Question: I need some help here. I am trying to create a page header with some trickiness to it. I need to have a container-fluid with the left half background blue and the right half white. I then need a h2 "Title" /h2 inside a ? container to center it in the 12 columns the title has a border-bottom which stretches the width of the browser though. Here is my code but again I know it is some what half done since I cant figure out the best way to get the 50% background color. I need this to work on IE8 to present and the rest of the major updated browsers.
I hope I can get an image in here for you guys. If not I will set up a bootply for my example.

Thanks ahead of time for your help.
'''
<style>
.halfWrapper{
background: linear-gradient(to right, blue 0%, blue 50%, #fff 50%, #fff 100%);
display:block;
padding:0;
}
.halfAndhalf {
width:50%;
background:blue;
display:inline-block;
}
.halfWrapper h2{color:#fff; text-transform:capitalize; border-bottom:1px solid green;}
</style>
<div class="container-fluid">
<div class="row">
<div class="col-xs-12 halfWrapper">
<div class="container halfContain">
<h2>Case Studies</h2>
</div>
</div>
</div>
</div>
'''
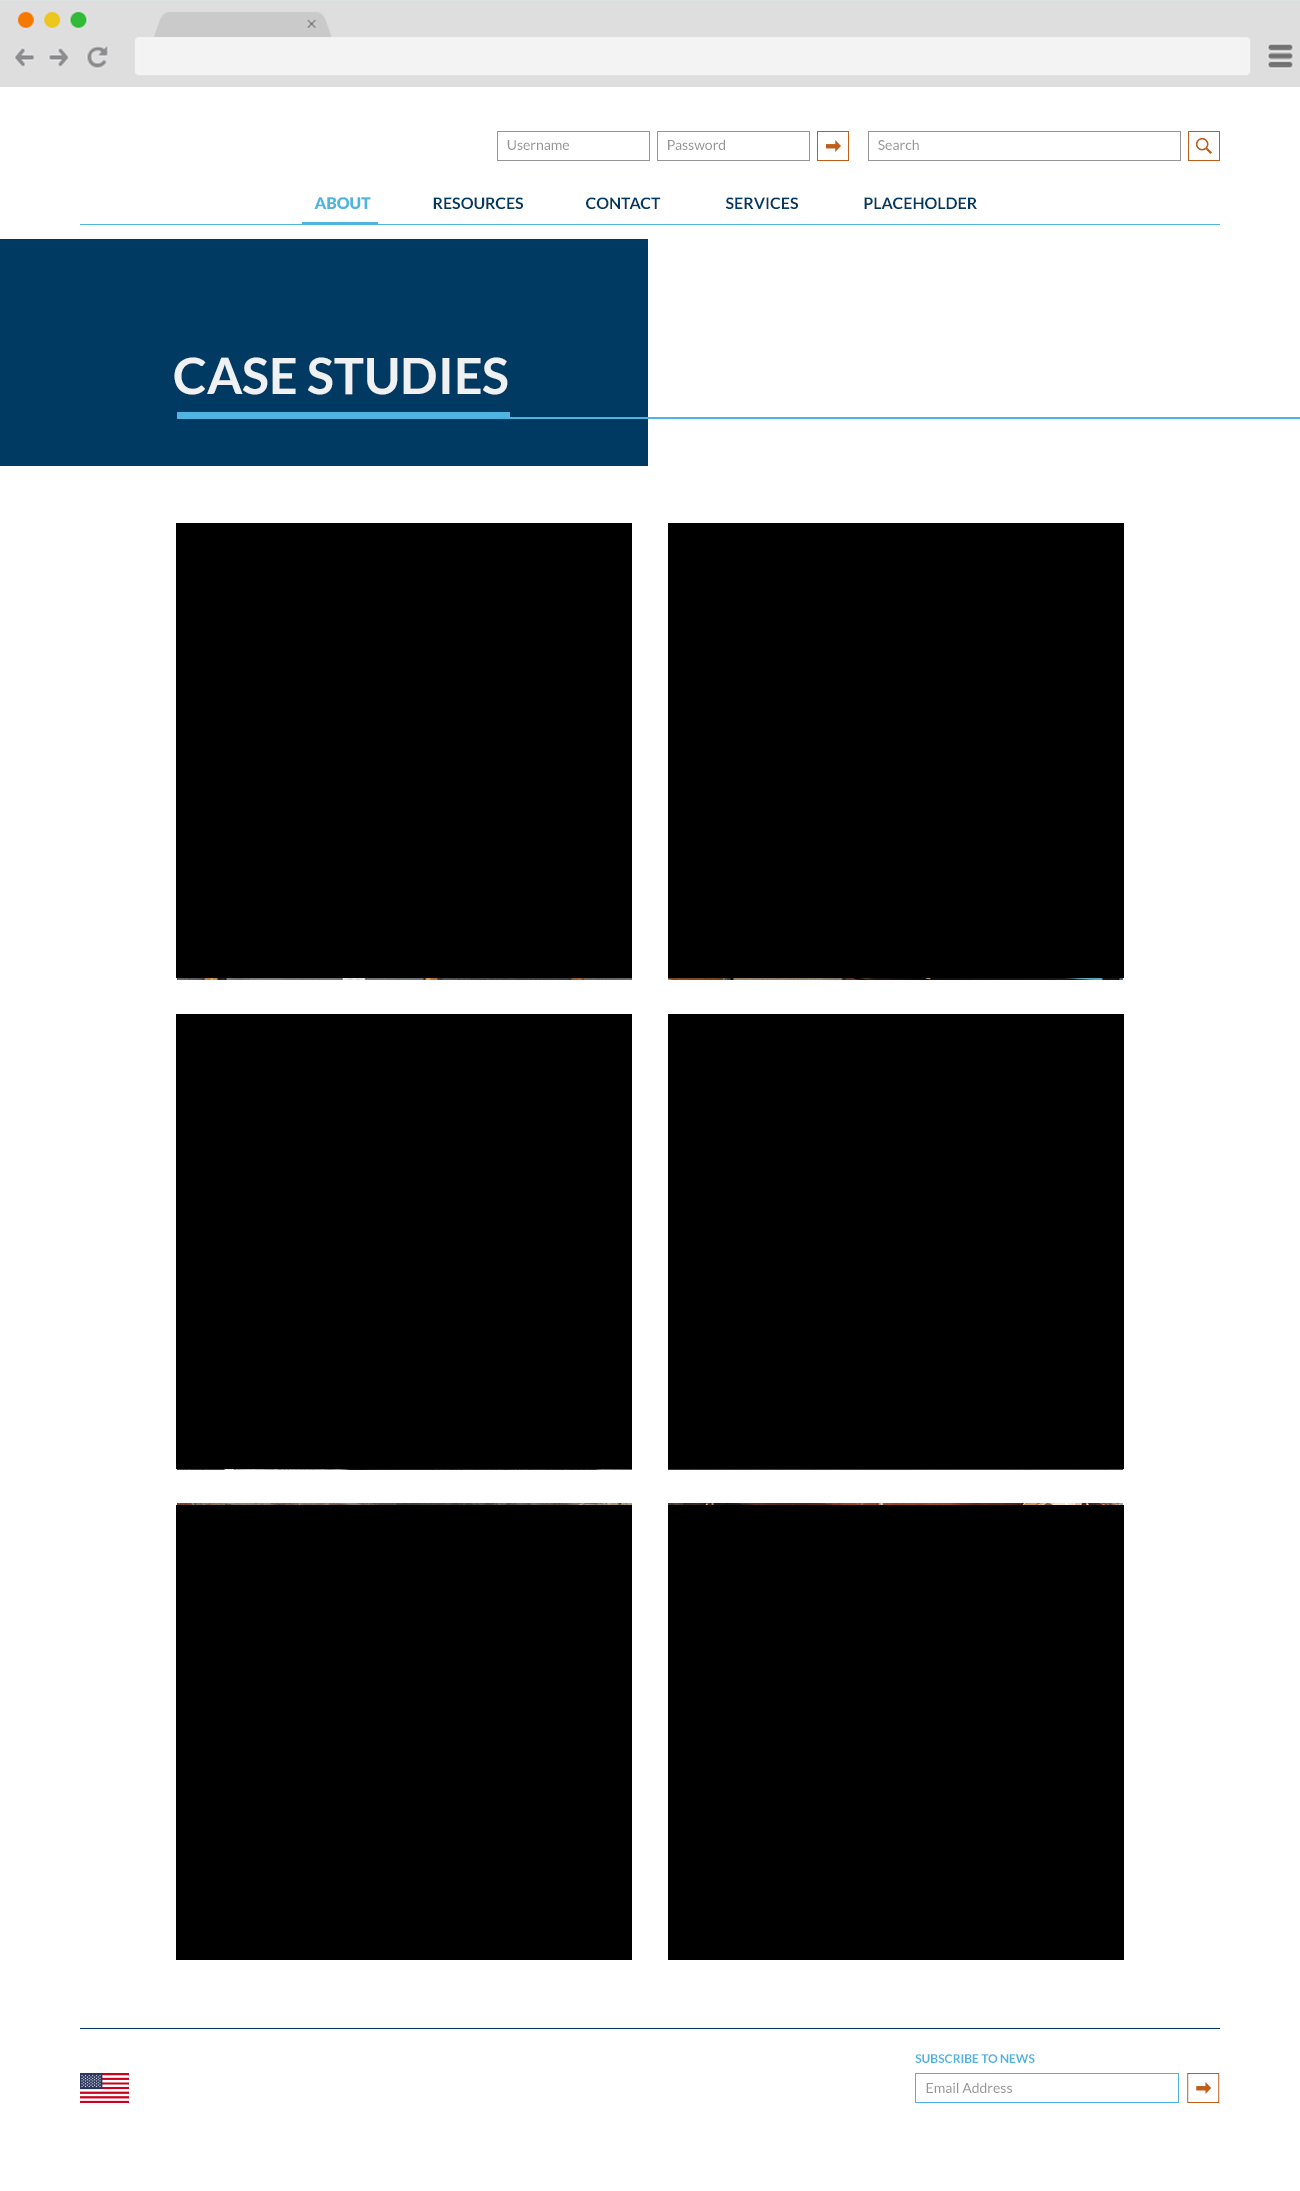
Answer: Ok so I tried this several ways and feel this may be the best solution. Here is what I came up with. I hope it can solve other peoples issues that are similar.
'''
<style>
.halfWrapper{
/*background: linear-gradient(to right, @tmcDarkblue 0%, @tmcDarkblue 50%, #fff 50%, #fff 100%);*/
background:@tmcDarkblue;
display:block;
padding: 120px 0 50px;
}
.halfContained{
background:#fff;
display:block;
padding: 174px 0 30px;
}
.halfContained .col-xs-12{
padding:0;
}
.halfBorder{
border-bottom:1px solid @tmcLightblue;
padding:0;
}
.style-one {
border: 0px;
height: 1px;
background: #4EB2DF;
padding-top: 0px !important;
margin-top: 0px !important;
}
.halfWrapper h2{color:#fff; text-transform:capitalize; border-bottom:1px solid @tmcLightblue; display:inline-block; margin-bottom:0;}
.halfContained h2{color:#fff; text-transform:capitalize; border-bottom:1px solid @tmcLightblue;}
</style>
<div class="container-fluid">
<div class="row">
<div class="col-xs-12 col-sm-6 halfWrapper">
<div class="col-xs-11 col-xs-offset-1 col-sm-offset-5 halfBorder">
<h2>CASE STUDIES</h2>
</div>
</div>
<div class="hidden-xs col-sm-6 halfContained">
<div class="col-xs-12">
<hr class="style-one">
</div>
</div>
</div>
</div>
'''